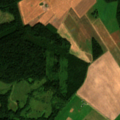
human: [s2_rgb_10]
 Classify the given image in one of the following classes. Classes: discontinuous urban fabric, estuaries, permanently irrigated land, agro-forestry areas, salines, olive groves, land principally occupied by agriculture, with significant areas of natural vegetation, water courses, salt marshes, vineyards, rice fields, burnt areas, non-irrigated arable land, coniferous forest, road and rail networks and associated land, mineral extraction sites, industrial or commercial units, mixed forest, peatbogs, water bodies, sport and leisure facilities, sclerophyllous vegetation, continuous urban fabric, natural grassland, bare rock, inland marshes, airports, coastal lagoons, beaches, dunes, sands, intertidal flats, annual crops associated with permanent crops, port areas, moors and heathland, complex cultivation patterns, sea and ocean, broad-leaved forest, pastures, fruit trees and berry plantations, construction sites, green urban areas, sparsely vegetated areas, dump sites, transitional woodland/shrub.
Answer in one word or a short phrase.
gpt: non-irrigated arable land, complex cultivation patterns, land principally occupied by agriculture, with significant areas of natural vegetation, coniferous forest, mixed forest